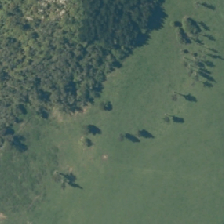
Land cover: high_producing_grassland